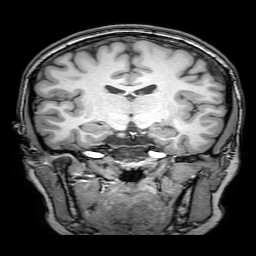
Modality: T1w
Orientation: sagittal